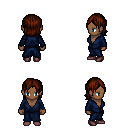
a pixel art fantasy rpg character, female body template, human, dark skin, blue robe, gold greaves, brown long bangs hairstyle, maroon shoes, four views (front, back, left, right), 2x2 character sprite sheet, small pixel art, hard edges, no anti-aliasing